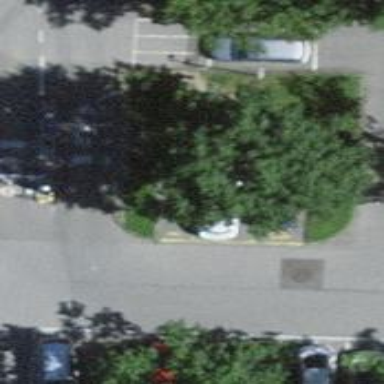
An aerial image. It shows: Charging station.